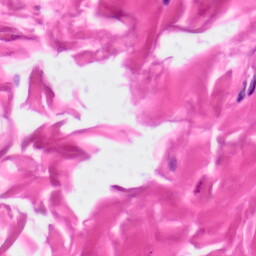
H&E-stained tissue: Skin